Interaction volume radius: 10 \u00c5
Interaction volume height: 15 \u00c5
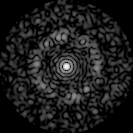
Disorder parameter: 0.8559